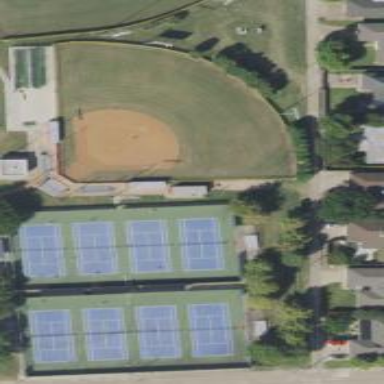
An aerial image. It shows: Softball pitch for leisure sports.